Field crop: maize
Growth stage: 1
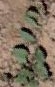
Species: convolvulus